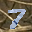
Label: 7